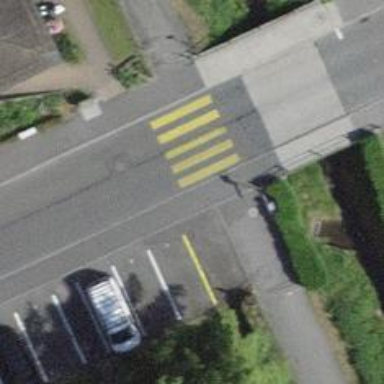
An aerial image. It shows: Cycle barrier.